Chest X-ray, PA view. Patient: 71 years old, sex F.
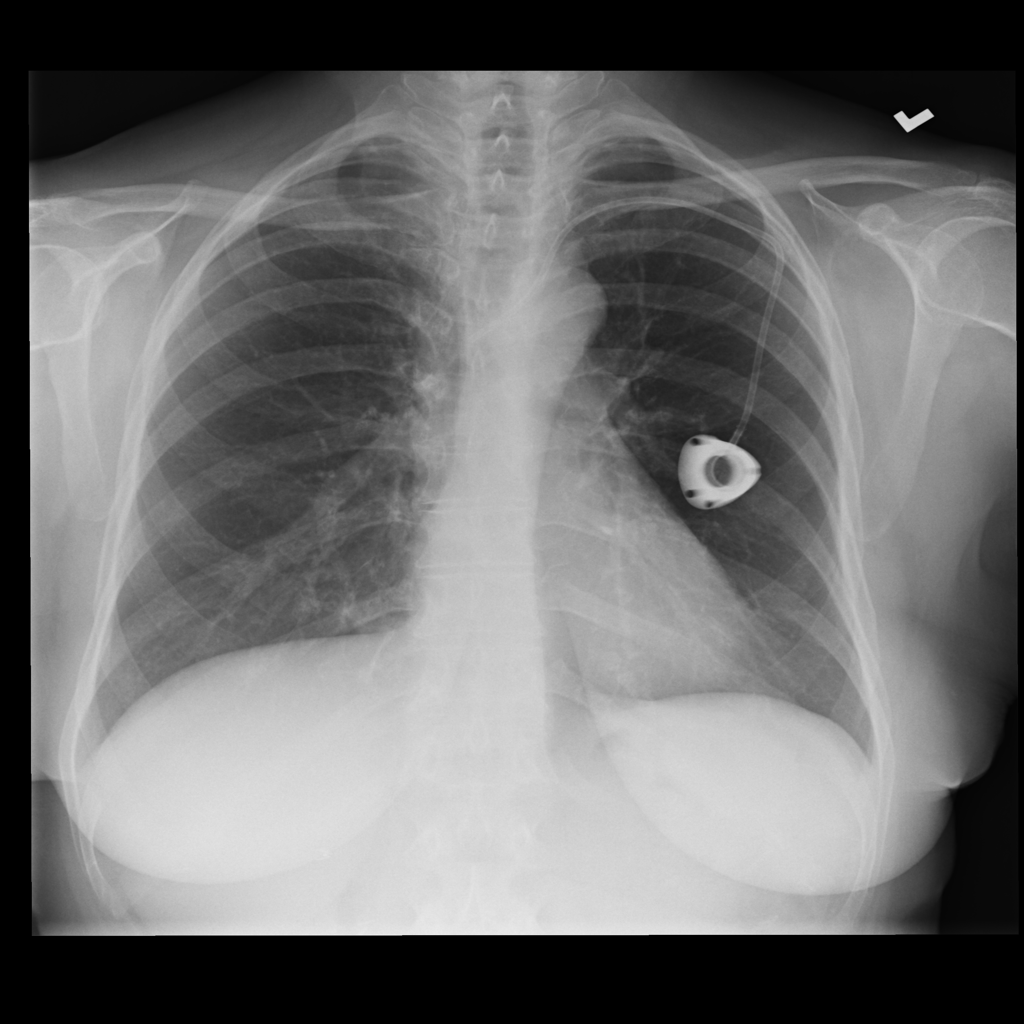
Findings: No Finding